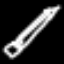
Label: pencil